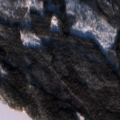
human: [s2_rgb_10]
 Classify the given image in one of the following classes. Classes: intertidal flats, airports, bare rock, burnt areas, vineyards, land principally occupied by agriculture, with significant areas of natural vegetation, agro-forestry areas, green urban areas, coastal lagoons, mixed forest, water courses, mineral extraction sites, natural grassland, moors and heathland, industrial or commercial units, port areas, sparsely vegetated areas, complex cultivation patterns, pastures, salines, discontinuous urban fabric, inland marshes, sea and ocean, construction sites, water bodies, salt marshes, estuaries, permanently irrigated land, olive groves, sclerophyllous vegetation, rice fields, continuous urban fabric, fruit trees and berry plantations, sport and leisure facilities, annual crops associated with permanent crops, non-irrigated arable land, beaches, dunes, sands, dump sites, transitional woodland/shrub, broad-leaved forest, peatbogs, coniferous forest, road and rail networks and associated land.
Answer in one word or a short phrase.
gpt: coniferous forest, mixed forest, transitional woodland/shrub, water bodies